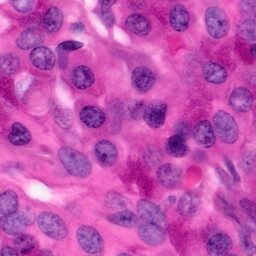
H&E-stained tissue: Pancreatic